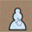
Piece: wP